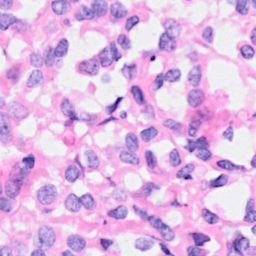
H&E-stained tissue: Breast